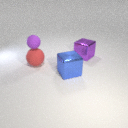
small purple rubber sphere above large red rubber sphere